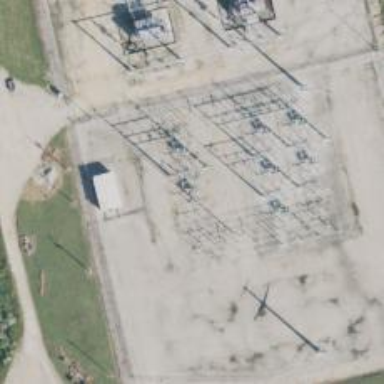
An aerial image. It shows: Switch for power supply.